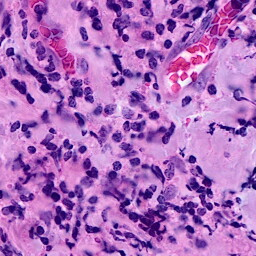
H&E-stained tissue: Breast